Question: Hi I am currently developing a table view based iPhone application using the core data framework. It's going well so far but I struggling with a very simple issue. I've just pick up Swift and am trying to teach myself as well as develop something that can be useful. I have managed to successfully populate a table view with data from the core data database. But, I am struggling with deleting the row from the data source and the tabe view.
Here's the code I'm currently trying:
'''
override func tableView(tableView: UITableView?, commitEditingStyle editingStyle: UITableViewCellEditingStyle, forRowAtIndexPath indexPath: NSIndexPath?) {
let appDel:AppDelegate = UIApplication.sharedApplication().delegate as AppDelegate
let context:NSManagedObjectContext = appDel.managedObjectContext
if editingStyle == .Delete {
println("Delete")
// Delete the row from the data source
context.deleteObject(myData.objectAtIndex(indexPath.row) as NSManagedObject)
tableView.deleteRowsAtIndexPaths([indexPath], withRowAnimation: .Fade)
} else if editingStyle == .Insert {
// Create a new instance of the appropriate class, insert it into the array, and add a new row to the table view
}
}
'''
ScreenShot of the errors:

Any suggestions?
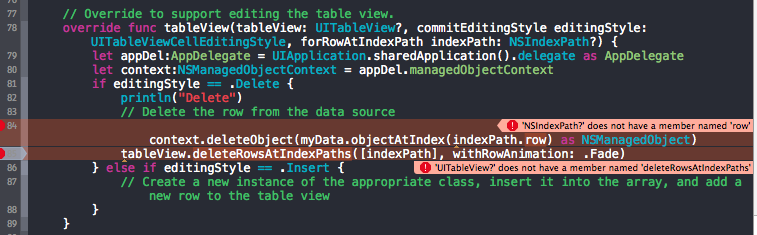
Answer: Optional variables must be unwrapped before you can access their members.
There are two ways to unwrap optional variables.
You can force the unwrap with the exclamation mark:
'''
indexPath!.row
'''
This will however result in a runtime exception if 'indexPath' (whatever variable is being unwrapped) is 'nil'.
Or you can test for 'nil' and unwrap if it's not 'nil' as such:
'''
if let unwrappedIndexPath = indexPath {
// do something with unwrappedIndexPath.row
}
'''
---
'''
if let tv = tableView {
tv.deleteRowsAtIndexPaths([indexPath], withRowAnimation: .Fade)
}
'''